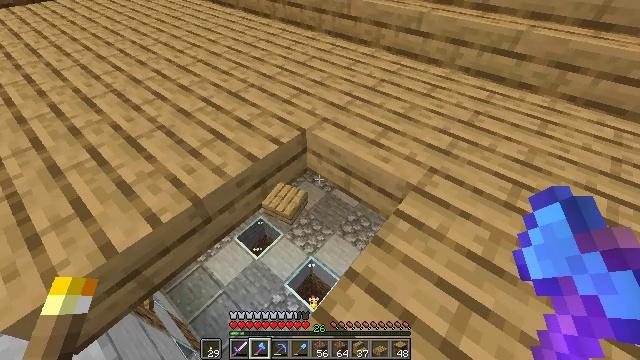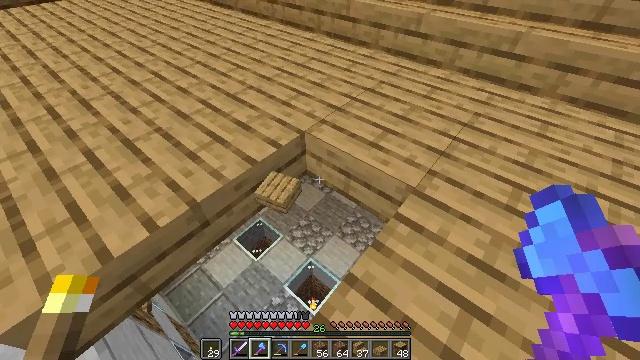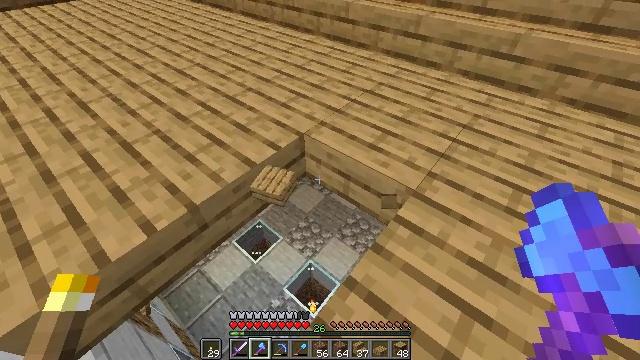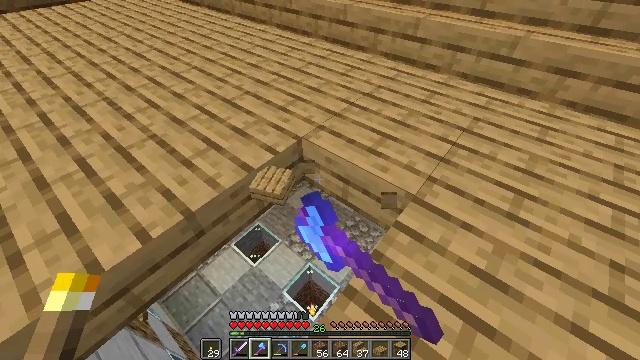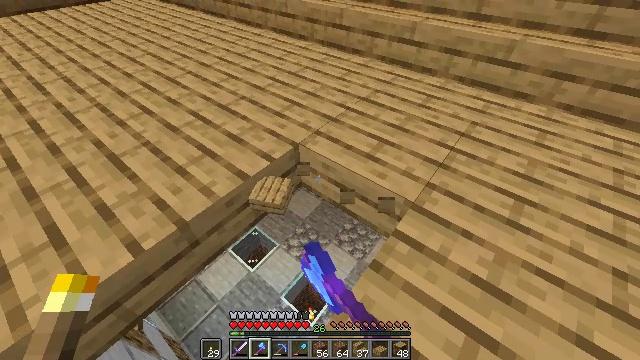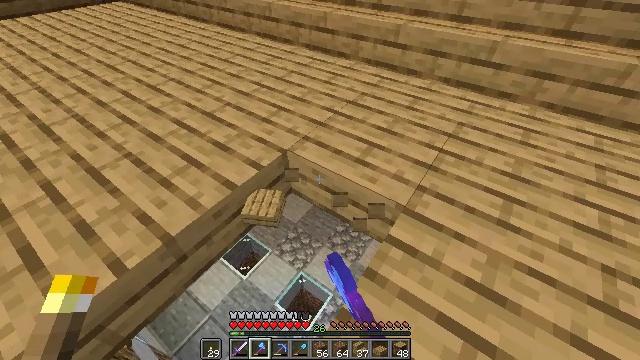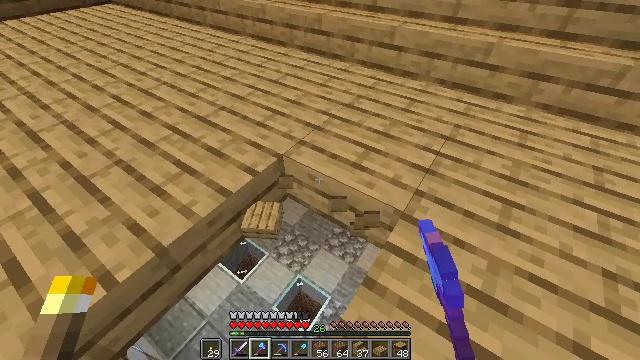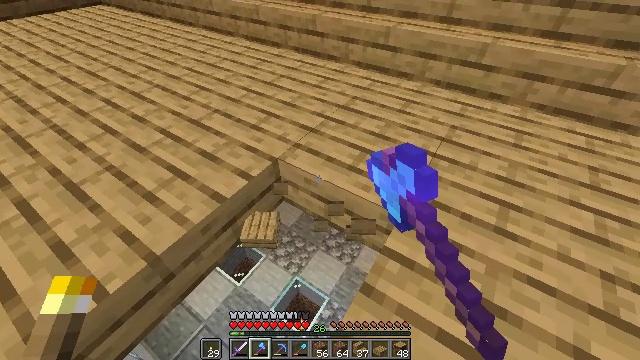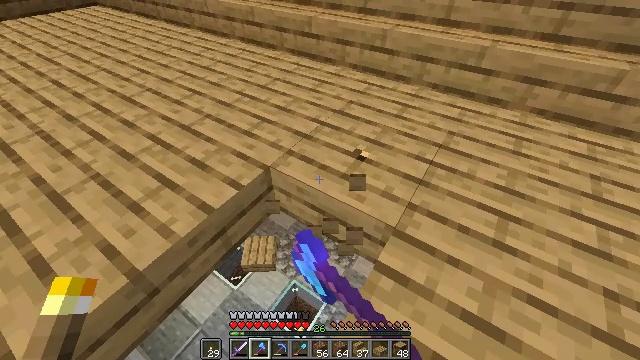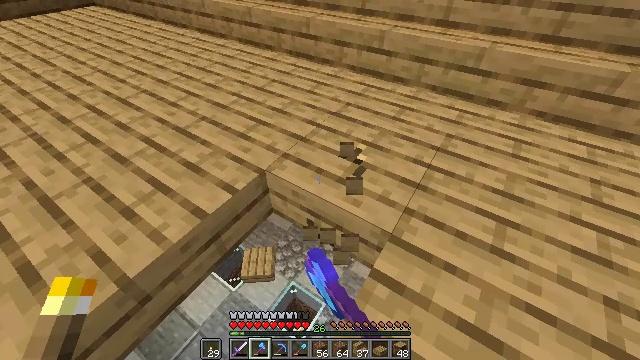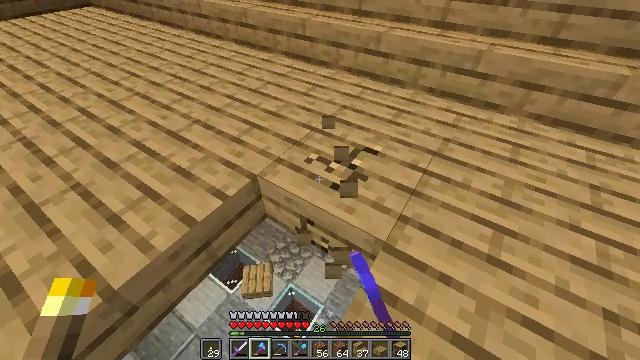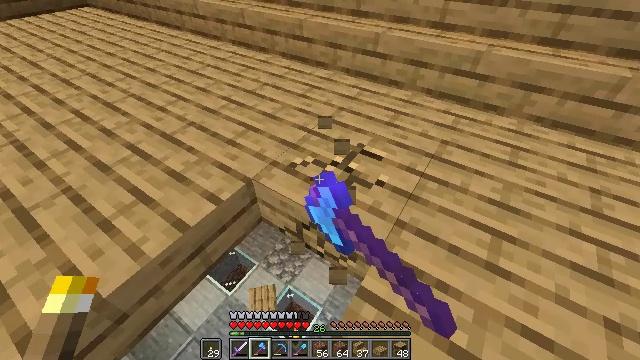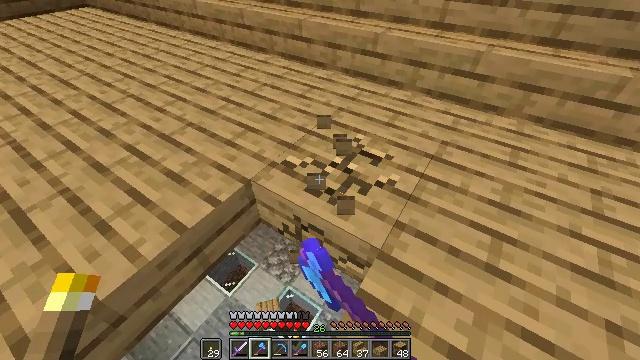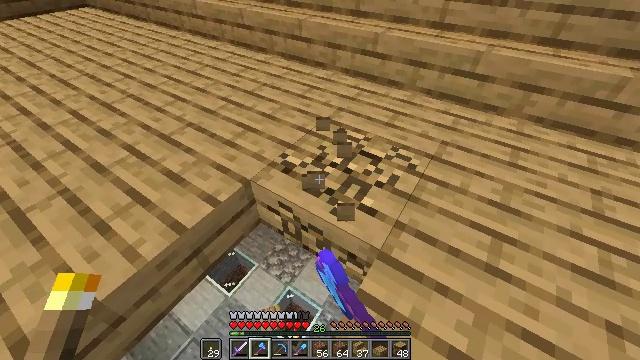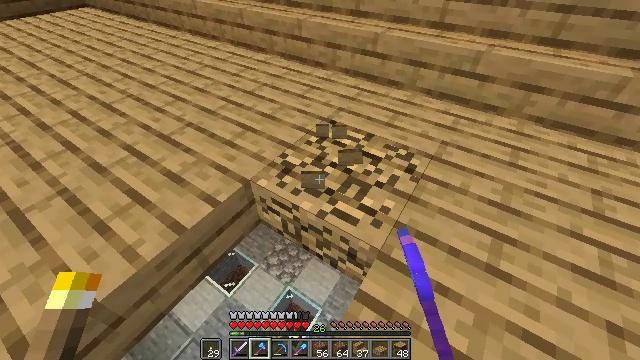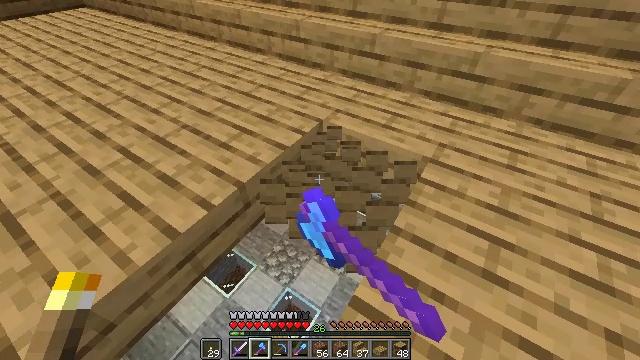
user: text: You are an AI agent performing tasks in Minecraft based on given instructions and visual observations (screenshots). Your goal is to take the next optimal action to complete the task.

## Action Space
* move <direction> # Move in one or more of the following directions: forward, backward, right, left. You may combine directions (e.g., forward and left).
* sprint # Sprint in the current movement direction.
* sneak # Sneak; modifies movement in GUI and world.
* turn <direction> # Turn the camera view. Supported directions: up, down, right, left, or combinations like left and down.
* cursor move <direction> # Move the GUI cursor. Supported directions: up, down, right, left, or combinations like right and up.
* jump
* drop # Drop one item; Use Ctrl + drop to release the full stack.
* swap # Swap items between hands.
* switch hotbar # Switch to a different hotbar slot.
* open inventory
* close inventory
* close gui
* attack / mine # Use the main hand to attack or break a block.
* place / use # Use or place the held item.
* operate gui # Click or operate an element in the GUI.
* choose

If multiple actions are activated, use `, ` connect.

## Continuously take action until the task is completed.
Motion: motion action
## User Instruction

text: Mine the oak slab from the floor.
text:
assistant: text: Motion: sneak, attack / mine
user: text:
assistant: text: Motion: sneak, attack / mine
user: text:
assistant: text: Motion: move forward, sneak, attack / mine
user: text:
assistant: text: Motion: move forward, sneak, attack / mine
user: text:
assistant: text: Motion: move forward, sneak, turn right, attack / mine
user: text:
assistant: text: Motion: move forward, sneak, turn right, attack / mine
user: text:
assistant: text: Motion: move forward and move right, sneak, turn right, attack / mine
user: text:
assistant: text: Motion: move forward and move right, sneak, attack / mine
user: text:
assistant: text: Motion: move forward and move right, sneak, attack / mine
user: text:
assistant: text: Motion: sneak, attack / mine
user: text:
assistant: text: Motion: sneak, attack / mine
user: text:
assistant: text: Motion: sneak, attack / mine
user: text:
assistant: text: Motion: sneak, attack / mine
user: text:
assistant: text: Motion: sneak, attack / mine
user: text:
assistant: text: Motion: move forward and move right, sneak, attack / mine
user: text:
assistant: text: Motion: move forward and move right, sneak, attack / mine
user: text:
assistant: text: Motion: move forward and move right, sneak, attack / mine
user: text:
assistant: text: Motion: move forward and move right, sneak, attack / mine
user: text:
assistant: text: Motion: move forward and move right, sneak, attack / mine
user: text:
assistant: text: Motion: sneak, attack / mine
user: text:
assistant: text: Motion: sneak, attack / mine
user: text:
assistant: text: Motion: sneak, attack / mine
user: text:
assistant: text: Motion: sneak, attack / mine
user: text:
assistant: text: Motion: sneak, attack / mine
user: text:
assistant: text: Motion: move forward, sneak, attack / mine
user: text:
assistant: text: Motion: move forward, sneak, attack / mine
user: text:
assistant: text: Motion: move forward, sneak, attack / mine
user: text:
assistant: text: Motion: move forward, sneak, attack / mine
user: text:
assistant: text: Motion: move forward, sneak, attack / mine
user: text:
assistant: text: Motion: sneak, attack / mine